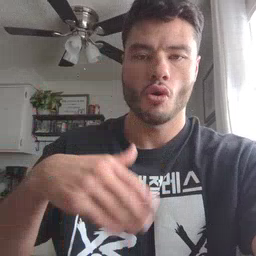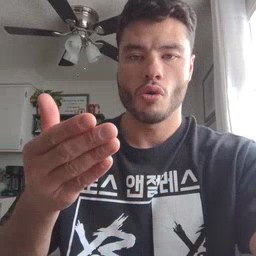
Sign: all